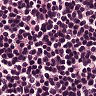
Metastatic tissue present: no